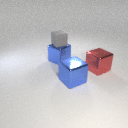
large blue metal cube to the left of large blue metal cube